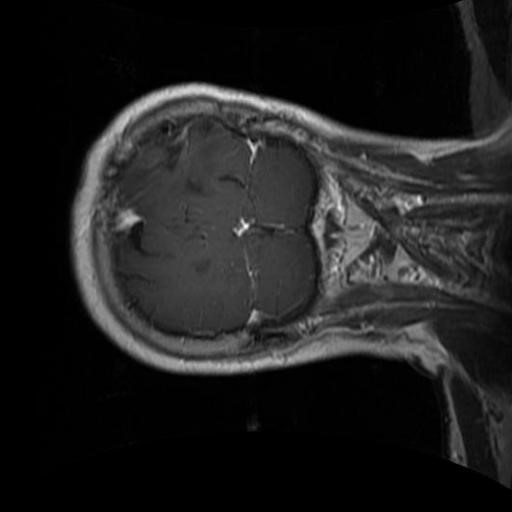
Label: brain_glioma